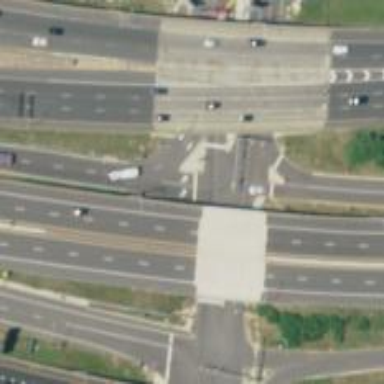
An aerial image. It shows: Left sidewalk along asphalt tertiary road.